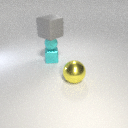
small cyan metal cube to the left of large yellow metal sphere